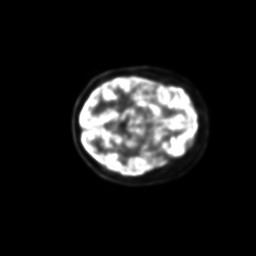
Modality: PET
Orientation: axial
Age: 13
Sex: male
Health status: ill